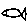
Label: fish